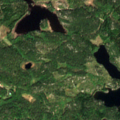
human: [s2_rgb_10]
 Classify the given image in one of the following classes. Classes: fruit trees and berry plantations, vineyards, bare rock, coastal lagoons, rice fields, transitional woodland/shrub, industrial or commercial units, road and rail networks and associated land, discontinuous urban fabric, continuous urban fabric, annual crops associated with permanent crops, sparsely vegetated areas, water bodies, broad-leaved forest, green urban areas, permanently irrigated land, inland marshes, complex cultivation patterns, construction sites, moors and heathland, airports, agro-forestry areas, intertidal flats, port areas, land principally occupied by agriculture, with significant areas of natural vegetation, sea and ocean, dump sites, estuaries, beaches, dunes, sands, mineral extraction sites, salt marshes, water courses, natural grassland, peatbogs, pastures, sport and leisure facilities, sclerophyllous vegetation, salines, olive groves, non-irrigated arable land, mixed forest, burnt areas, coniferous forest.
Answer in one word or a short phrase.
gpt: coniferous forest, mixed forest, water bodies